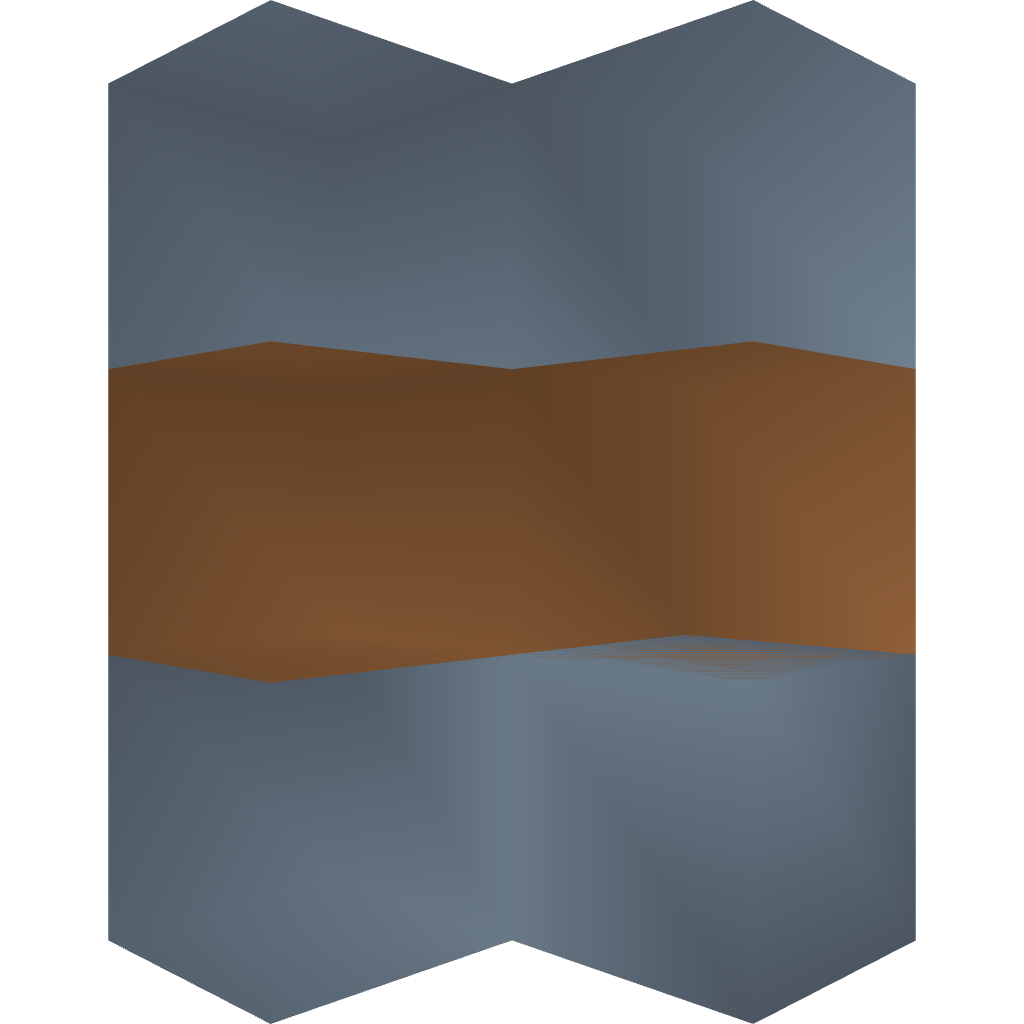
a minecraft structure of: Night Activated Light